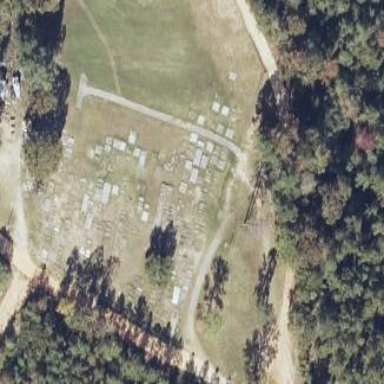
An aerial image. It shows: Graveyard area designated as cemetery.